Question: I have just copied the code for a Facebook Like box into a new site design I am building but when it loads it's not expanding the containing div.

Also I've noticed that it will disappear sometimes and the page needs to be refreshed to bring it back.
What is causing it not to expand the div. I thought it was to do with a float but can't see one that will affect it.
I've attached the xhtml/css
'''
<!DOCTYPE html PUBLIC "-//W3C//DTD XHTML 1.0 Strict//EN" "http://www.w3.org/TR/xhtml1/DTD/xhtml1-strict.dtd">
<html xmlns="http://www.w3.org/1999/xhtml" xmlns:fb="http://ogp.me/ns/fb#">
<head>
<title></title>
<link href="css/styles.css" rel="stylesheet" type="text/css" media="screen" />
<link href='http://fonts.googleapis.com/css?family=Anton|Oswald' rel='stylesheet' type='text/css'>
<script src="//ajax.googleapis.com/ajax/libs/jquery/1.6.1/jquery.min.js" type="text/javascript"></script>
</head>
<body>
<div id="container">
<div class="body">
<div class="body_bottom">
<div class="body_top">
<div id="header">
<img src="images/banner.jpg" />
</div>
<div id="content">
</div>
<div id="sidebar">
<div class="sidebar_item">
<div class="sidebar_item_top"></div>
<div class="sidebar_item_pad">
<p>Get updates for our latest news, events and blogs.</p>
<form id="addressform" action="/" method="get">
<div class="textl1"><label id="namLbl" for="mlName">Name</label><input type="text" id="mlName" name="mlName" /></div>
<div class="textl1"><label id="emlLbl" for="mlEmail">Email</label><input type="text" id="mlEmail" name="mlEmail" /></div>
<div class="textr1"><input type="submit" id="mlbutton" name="mlbutton" value="" class="button-signup" /></div>
<p id="response" style="text-align: left"></p>
</form>
</div>
<div class="sidebar_item_bottom"></div>
</div>
<div class="sidebar_item">
<div class="sidebar_item_top"></div>
<div class="sidebar_item_pad">
<div id="fbook">
<div class="fb-like-box" data-href="https://www.facebook.com/FacebookDevelopers" data-width="292" data-show-faces="true" data-header="false" data-stream="false" data-show-border="false"></div>
<br style="clear:both">
</div>
<div id="fb-root"></div>
<script>
(function(d, s, id) {
var js, fjs = d.getElementsByTagName(s)[0];
if (d.getElementById(id)) return;
js = d.createElement(s); js.id = id;
js.src = "http://connect.facebook.net/en_GB/all.js#xfbml=1&appId=151487781542911";
fjs.parentNode.insertBefore(js, fjs);
}(document, 'script', 'facebook-jssdk'));
$(window).bind("load resize", function(){
var container_width = $('#fbook').width();
$('#fbook').html('<div class="fb-like-box" ' +
'data-href="https://www.facebook.com/adobegocreate"' +
' data-width="' + container_width + '" data-height="730" data-show-faces="true" ' +
'data-stream="false" data-header="false"></div>');
FB.XFBML.parse( );
});
</script>
</div>
<div class="sidebar_item_bottom"></div>
</div>
<div class="clearboth"></div>
</div>
</div>
</div>
<div id="footer">
</div>
</div>
</body>
</html>
'''
and the css
'''
body {
background: #f2f2f2;
}
#header {
}
#container {
width:1009px;
margin:20px auto;
}
#largeimage {
float:left;
width:943px;
margin: 10px 0 10px 8px;
}
#content {
float:left;
width:620px;
margin: 11px 19px 0 9px;
}
#sidebar {
float:left;
width:304px;
}
.clearboth {
clear:both;
}
#footer {
clear:both;
width: 962px;
height:208px;border-top:1px dotted #CCCCCC;padding:10px 0;background: #373737 url(../images/sniper_scope.jpg) no-repeat 15px 10px;
margin: 10px 22px;
}
.body {
background: url('../images/body_center.png') repeat-y;
width: 1009px;
}
.body_top {
background: url('../images/body_top.png') no-repeat;
width: 1009px;
padding: 0px 24px;
}
.body_bottom {
background: url('../images/body_bottom.png') no-repeat bottom;
width: 1009px;
}
.img_top {
background: url('../images/img_top.png') no-repeat;
height: 8px;
width: 943px;
}
.img_center {
background: url('../images/img_center.png') repeat-y;
width: 943px;
}
.img_pad {
margin: 2px 8px 2px;
}
.img_bottom {
background: url('../images/img_bottom.png') no-repeat;
height: 15px;
width: 943px;
}
#contentimg {
border: 1px solid #CECECE;
}
.content_item_top {
background: url('../images/content_item_top.jpg') no-repeat;
width: 623px;
}
.content_item {
width: 623px;
margin: 0 0 15px;
}
.content_item_main {
border: 1px solid #CECECE;
padding: 10px 22px;
}
.content_item_bottom {
background: url('../images/content_shadow.png') no-repeat;
height: 9px;
width: 623px;
}
.sidebar_item_top {
background: url('../images/sidebar_item_top.jpg') no-repeat;
height: 39px;
width: 304px;
}
.sidebar_item {
background: url('../images/sidebar_item_centre.jpg') repeat-y;
width: 304px;
margin: 0 0 15px;
}
.sidebar_item_pad {
margin: 5px 26px 12px;
}
.sidebar_item_bottom {
background: url('../images/sidebar_item_bottom.jpg') no-repeat;
height: 9px;
width: 304px;
}
ul.footerlist {
float:left;
list-style-type:none;
padding:20px 16px;
}
ul.footerlist li {
font-family: Verdana,Tahoma,Arial,Helvetica,sans-serif;
font-size:10px;
color: #373737;
}
#footer h5 {
font-size:120%;
color: #E5DFCA;
}
#footertop, #footerbottom {width:710px;float:right;}
#footerbottom p{font-size:11px;color:#f0f0f0;font-style:normal;font-weight:normal;margin:0;padding:0px;line-height:20px;text-align:left;}
#footertop a{color:#f0f0f0;text-decoration:none;}
#footertop a:hover{color:#c3c3c3;text-decoration:underline;}
h1, h2 {
margin:0;
/*font-family: 'Anton', sans-serif;*/
font-family: 'Oswald', sans-serif;
color: #1a1e1c;
}
p {
font-family: tahoma;
font-size: 10pt;
color: #424242;
line-height:20px;
}
#fbook {
}
'''
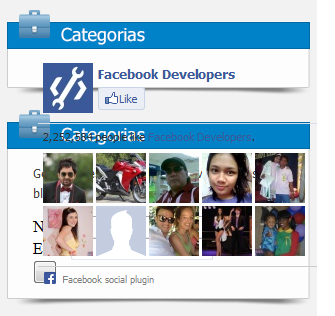
Answer: Maybe try an overflow:auto on the container of the facebook embed? So put it on #fbook